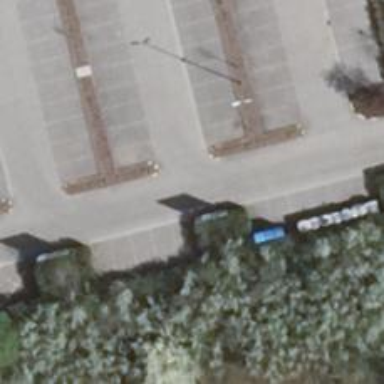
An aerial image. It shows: Road serving as parking aisle.